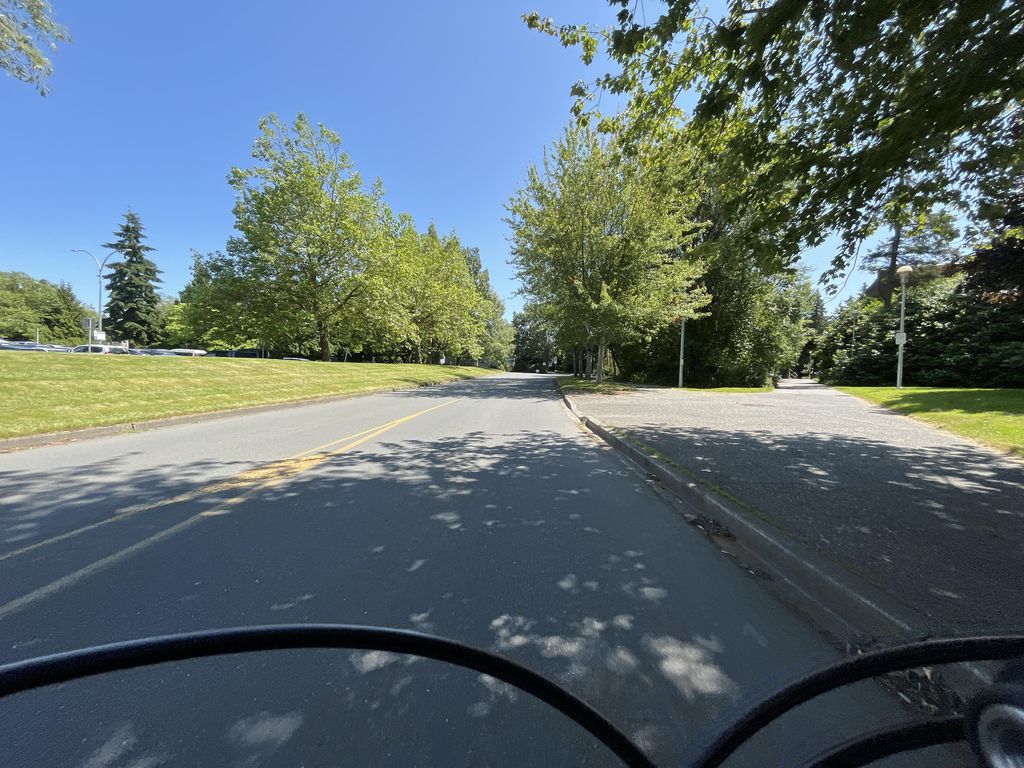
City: victoria